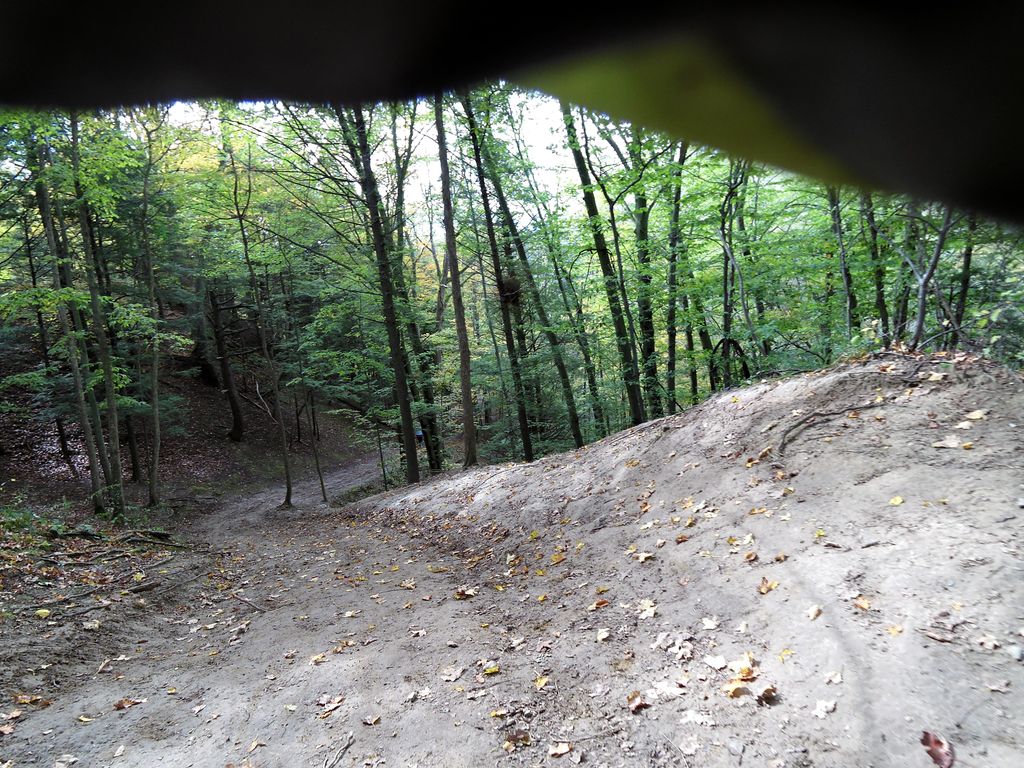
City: hamilton